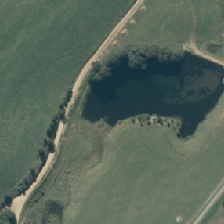
Land cover: lake_pond